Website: lowes
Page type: billing-address
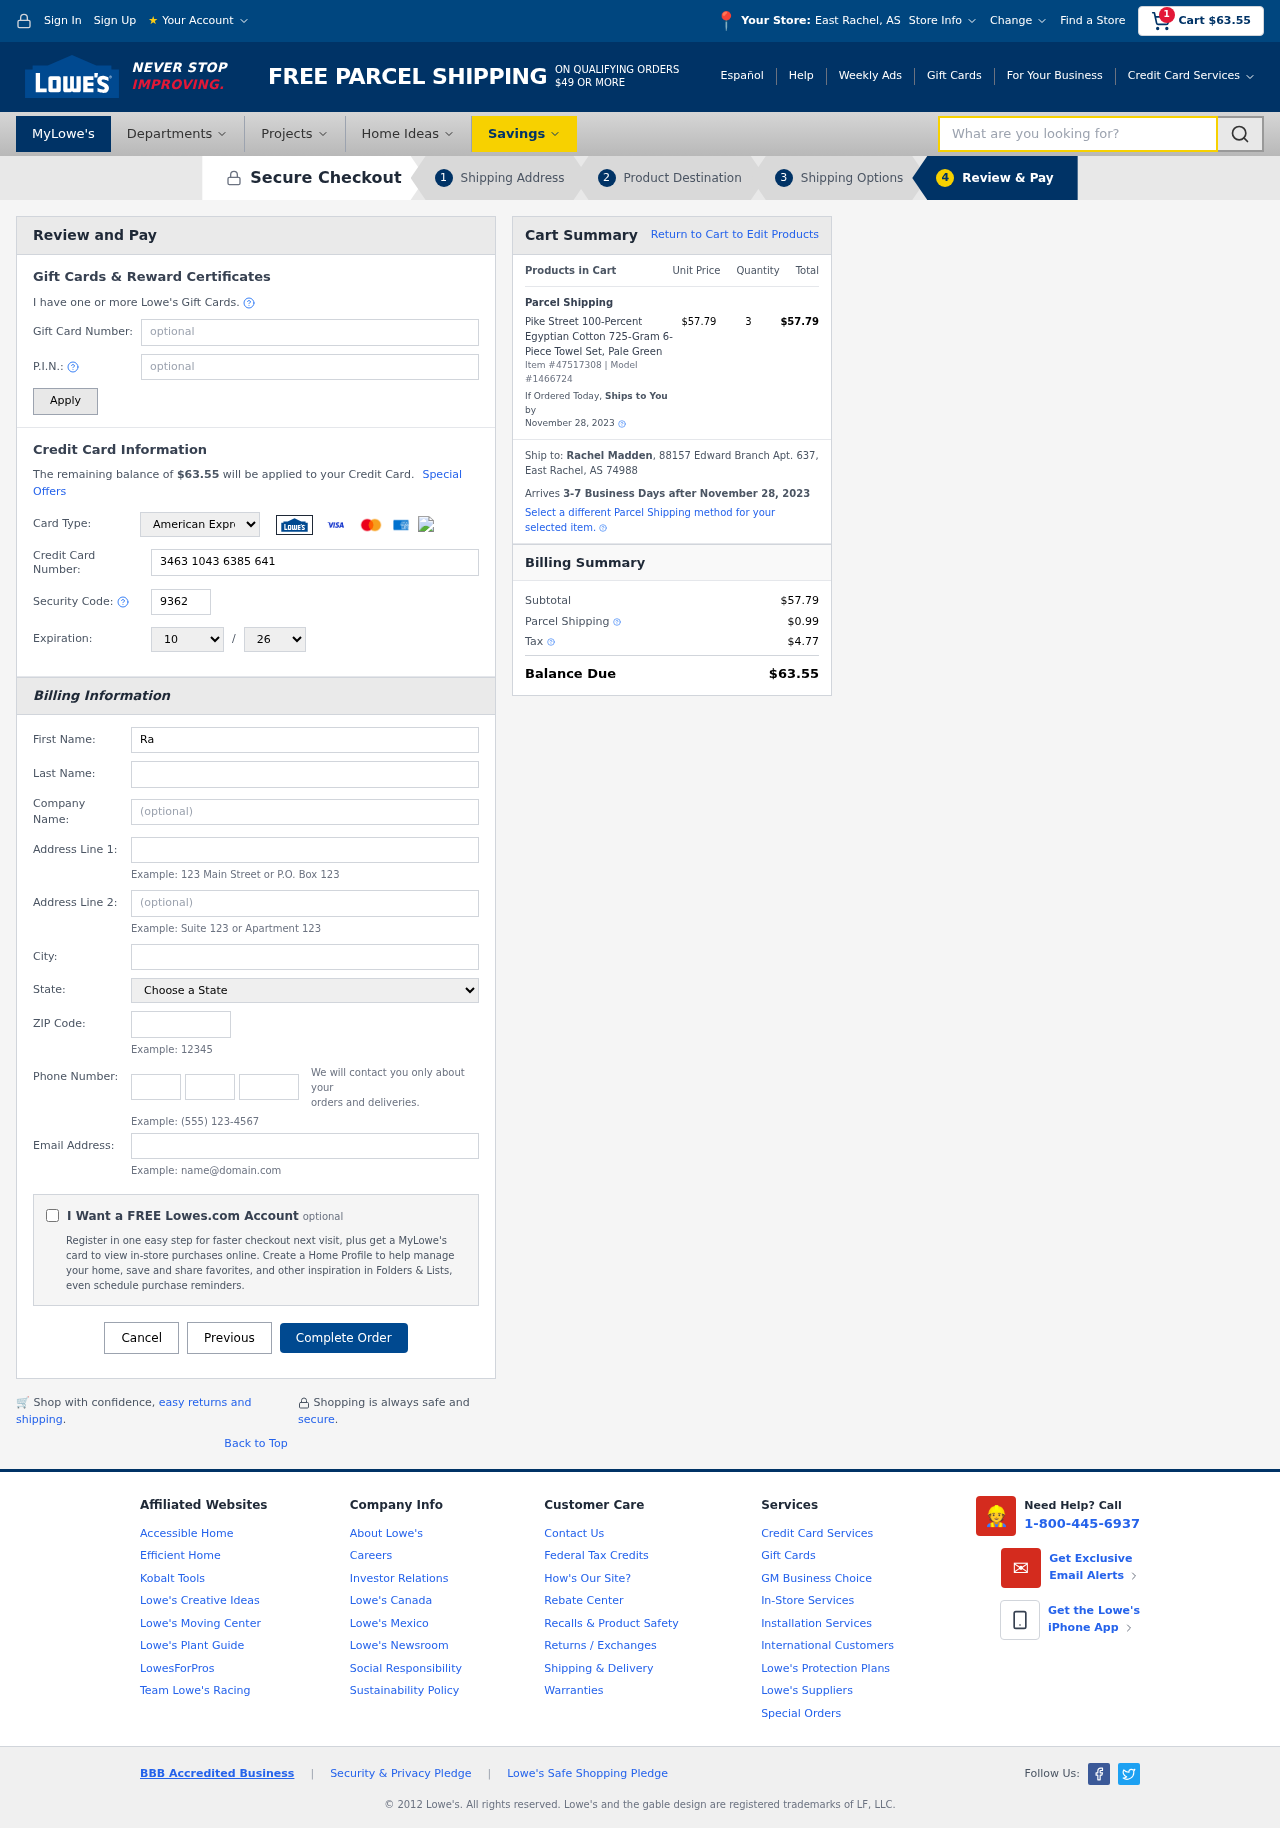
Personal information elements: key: PII_CARD_CVV
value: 9362
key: PII_CARD_EXPIRY_MONTH
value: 10
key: PII_CARD_EXPIRY_YEAR
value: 26
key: PII_CARD_NUMBER
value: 3463 1043 6385 641
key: PII_CARD_TYPE
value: American Express
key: PII_CITY
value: East Rachel
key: PII_CITY_STATE
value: East Rachel, AS
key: PII_EMAIL
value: rachel_madden@gmail.com
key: PII_FIRSTNAME
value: Rachel
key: PII_FULLNAME
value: Rachel Madden
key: PII_LASTNAME
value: Madden
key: PII_PHONE_AREA
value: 686
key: PII_PHONE_PREFIX
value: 841
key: PII_PHONE_SUFFIX
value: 6601
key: PII_POSTCODE
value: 74988
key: PII_STATE
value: AS
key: PII_STREET
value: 88157 Edward Branch Apt. 637
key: PII_STREET2
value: Suite 984
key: PII_CITY_STATE_ZIP
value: East Rachel, AS 74988
Product elements: key: PRODUCT1_NAME
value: Pike Street 100-Percent Egyptian Cotton 725-Gram 6-Piece Towel Set, Pale Green
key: PRODUCT1_PRICE
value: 57.79
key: PRODUCT1_QUANTITY
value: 3
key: PRODUCT_ITEM_NUMBER
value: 47517308
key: PRODUCT_MODEL_NUMBER
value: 1466724
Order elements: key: ORDER_SUBTOTAL
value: $63.55
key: ORDER_TOTAL
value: $63.55
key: ORDER_SHIPPING_DATE
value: November 28, 2023
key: ORDER_SUBTOTAL
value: $57.79
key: ORDER_DELIVERY_DATE
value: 3-7 Business Days after November 28, 2023
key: ORDER_SHIPPING_DATE2
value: November 28, 2023
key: ORDER_SUBTOTAL2
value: $57.79
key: ORDER_SHIPPING_COST
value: $0.99
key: ORDER_TAX
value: $4.77
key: ORDER_TOTAL2
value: $63.55
Search elements: key: HEADER_SEARCH
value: What are you looking for?